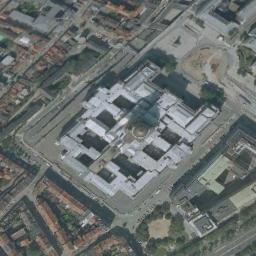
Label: palace